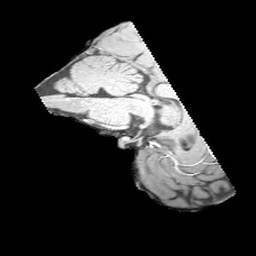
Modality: MP2RAGE
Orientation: sagittal